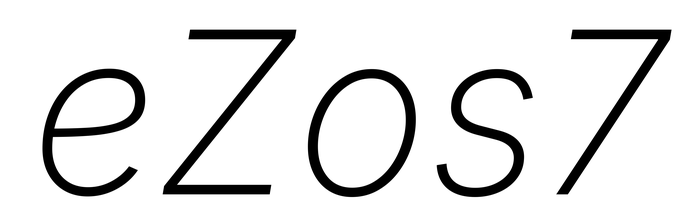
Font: Inter-Italic_ExtraLight_Italic